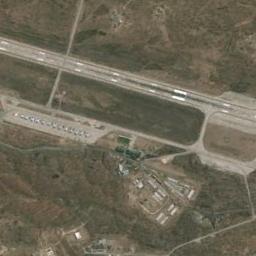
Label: airport